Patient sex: M
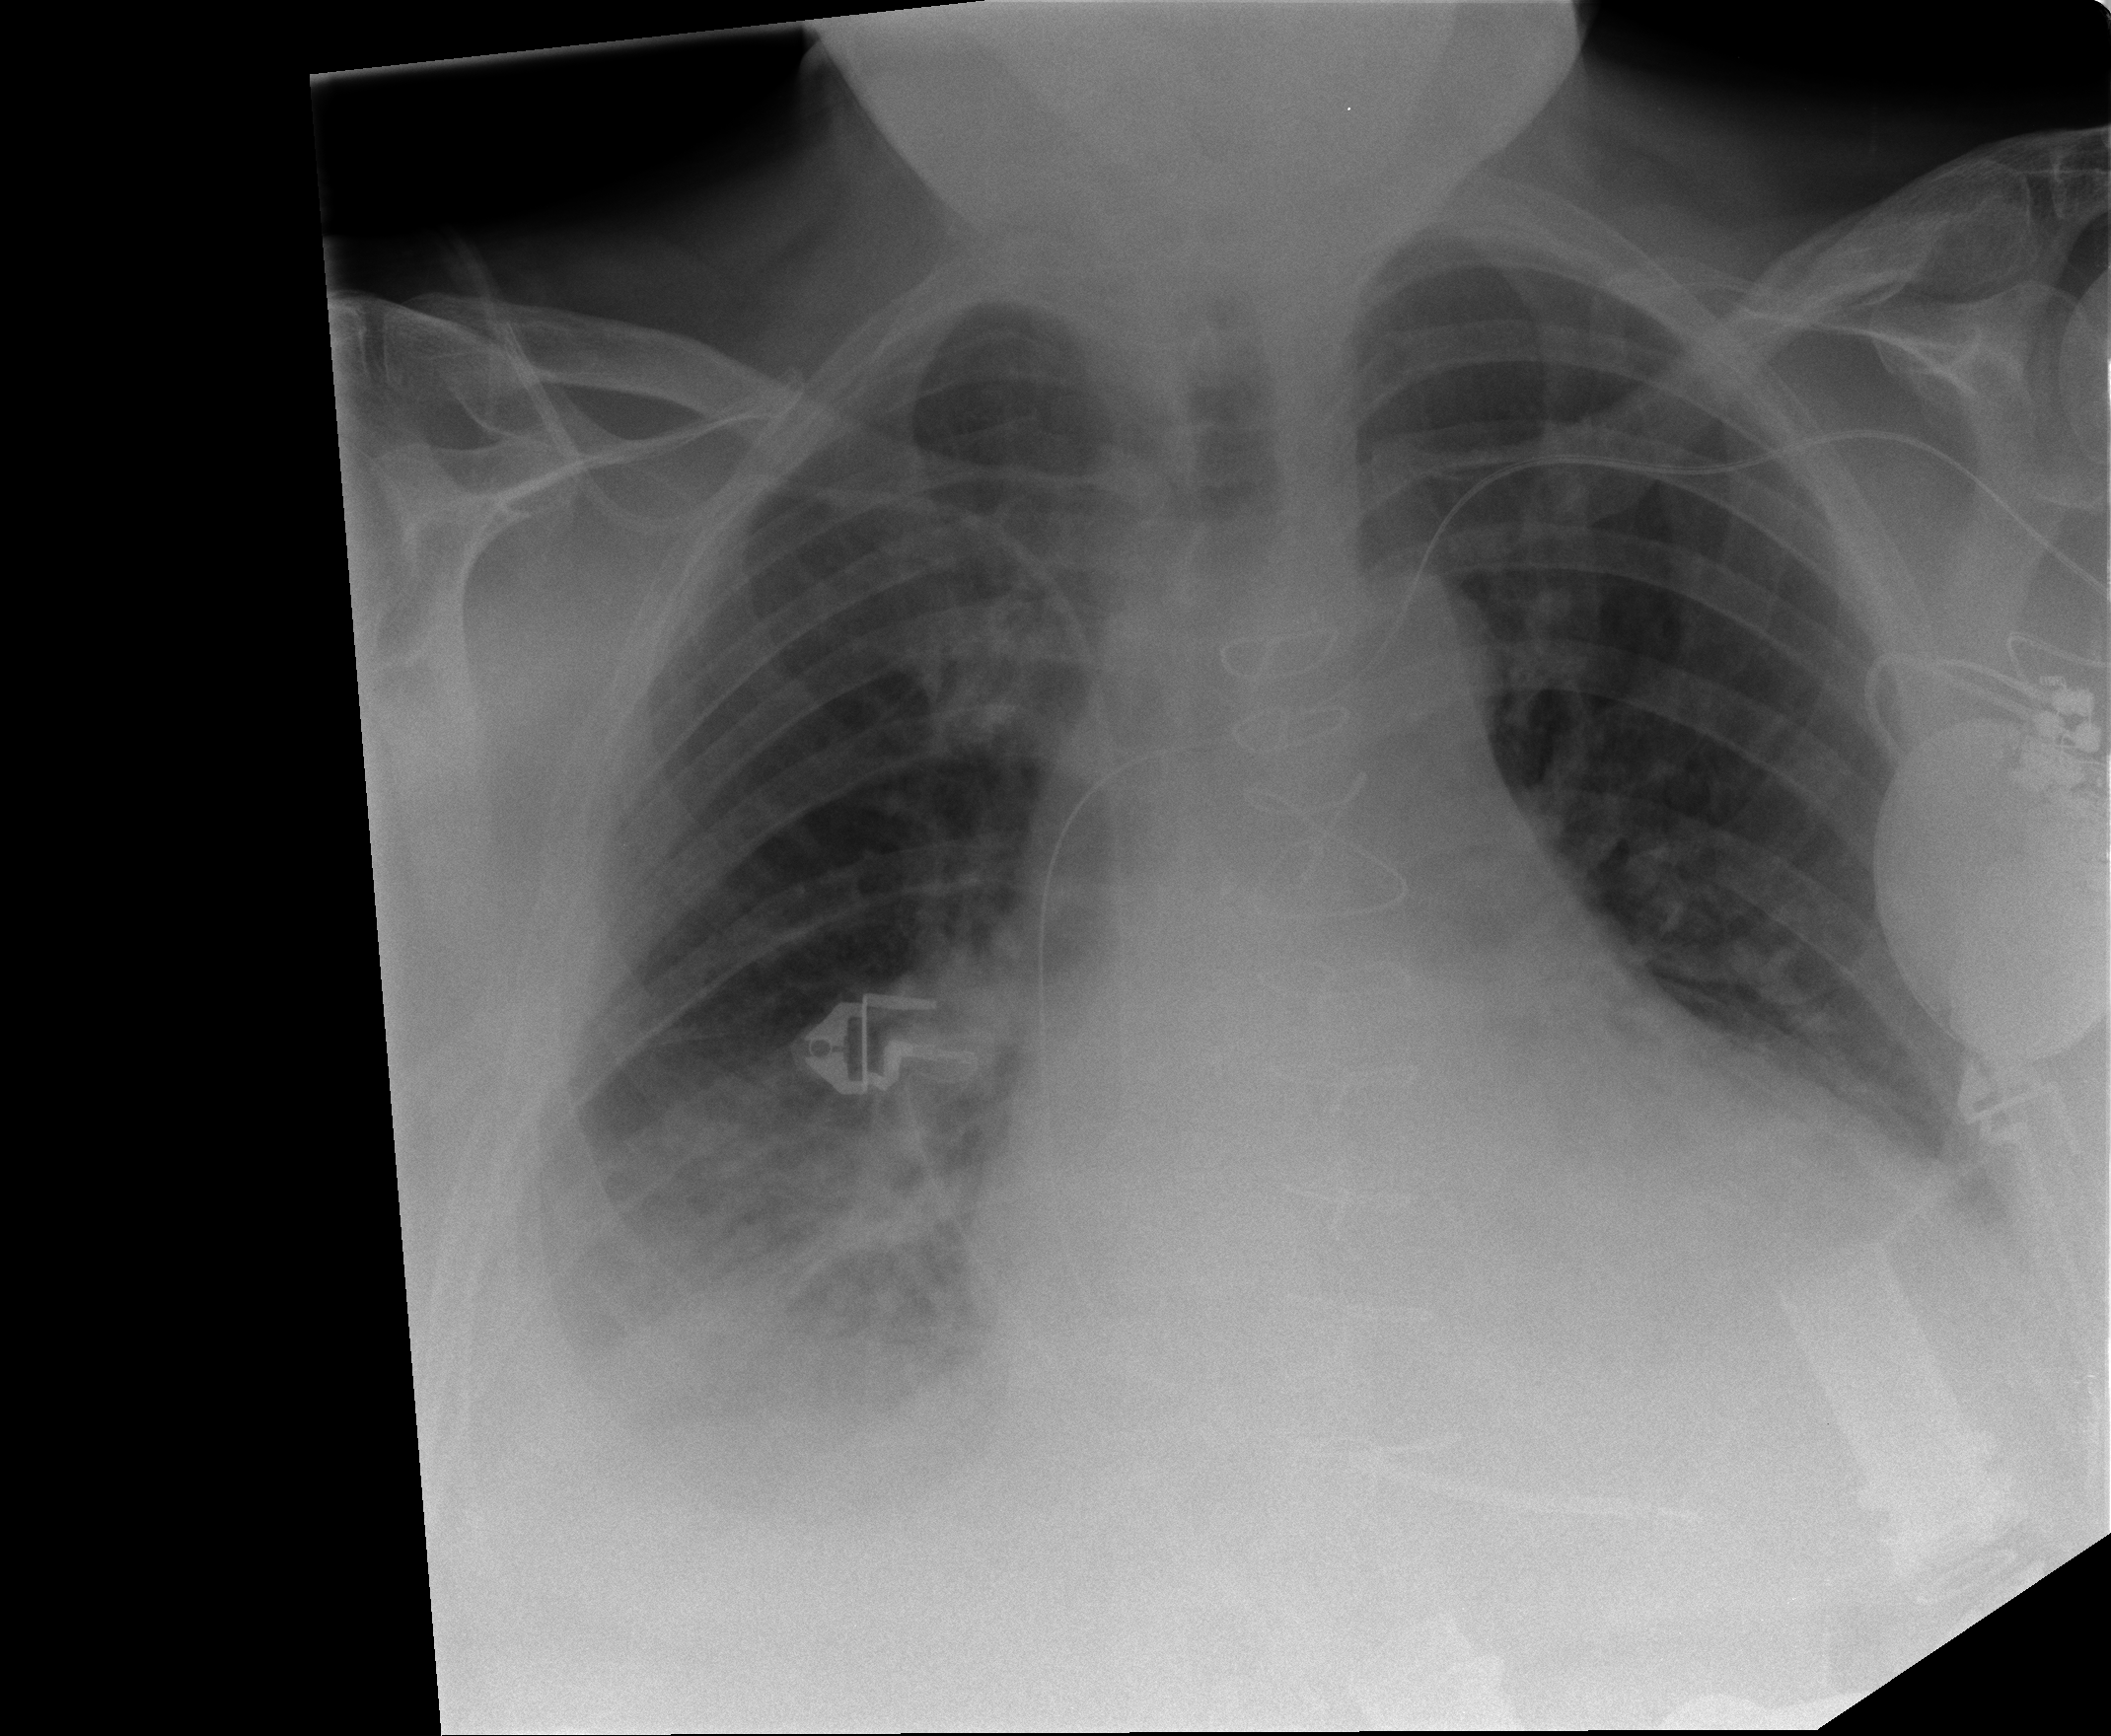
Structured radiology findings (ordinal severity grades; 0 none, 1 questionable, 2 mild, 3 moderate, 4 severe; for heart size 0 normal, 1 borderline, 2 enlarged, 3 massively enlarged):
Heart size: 2
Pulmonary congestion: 2
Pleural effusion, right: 2
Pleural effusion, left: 2
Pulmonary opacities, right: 1
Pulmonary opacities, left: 1
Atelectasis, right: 2
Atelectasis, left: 2